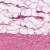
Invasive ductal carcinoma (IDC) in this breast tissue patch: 0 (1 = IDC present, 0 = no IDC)